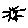
Label: sun